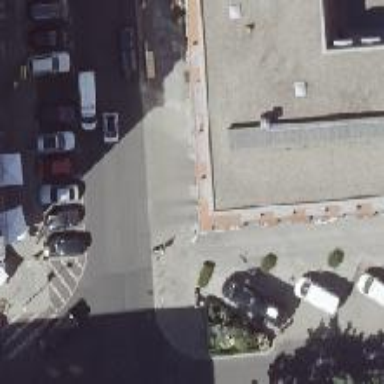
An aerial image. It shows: Entrance to multi-storey parking facility.